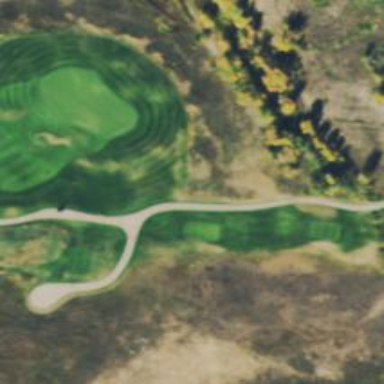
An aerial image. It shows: Well-maintained grade1 path designed for golf carts.